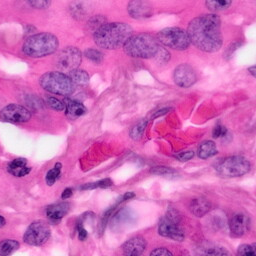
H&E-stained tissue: Pancreatic